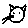
Label: cat